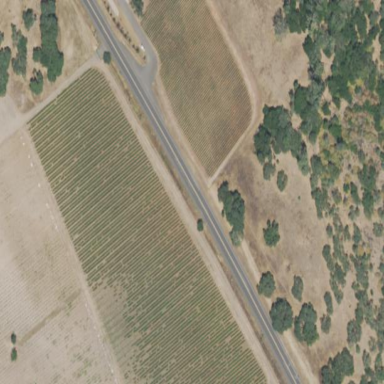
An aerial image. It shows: Vineyard growing grapes.